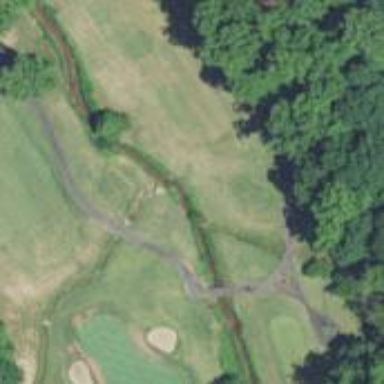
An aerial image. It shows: Service road on bridge designed for golf cartpath.